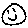
Label: smiley face